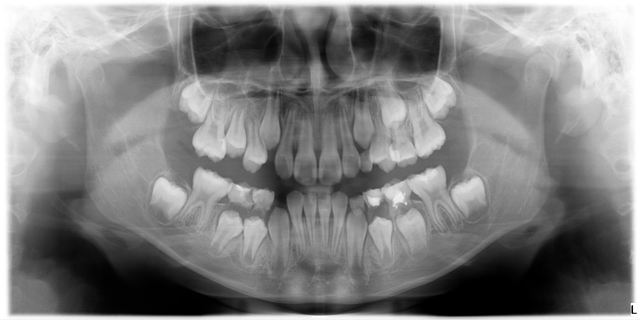
child